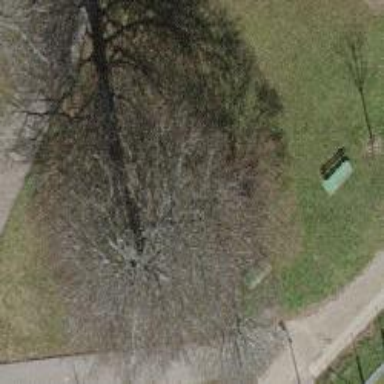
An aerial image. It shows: Bench for seating.